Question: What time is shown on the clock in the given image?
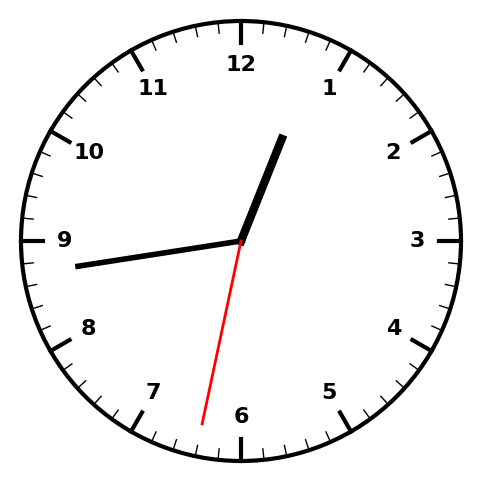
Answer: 12:43:32